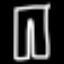
Label: pants